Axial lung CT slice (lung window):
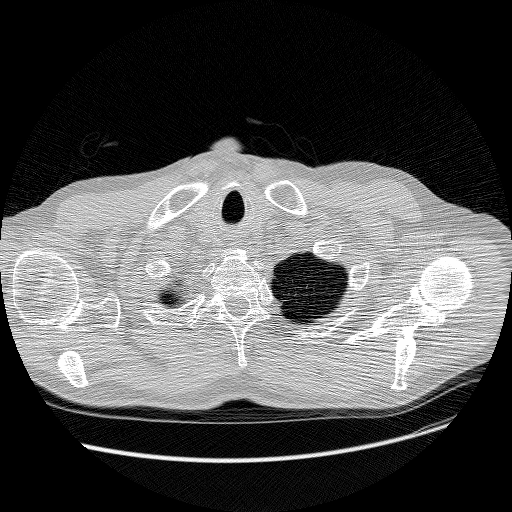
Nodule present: no